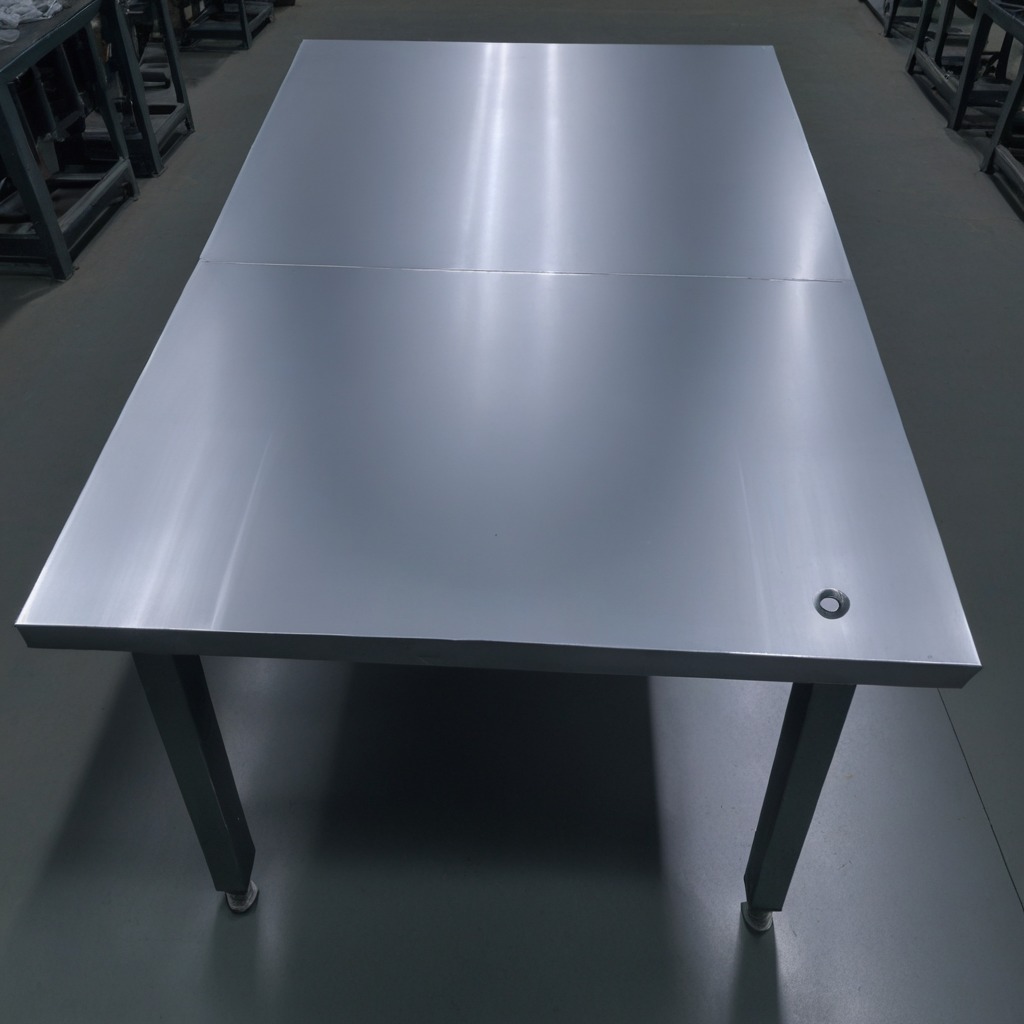
A flat metal washer is lying on the tabletop.